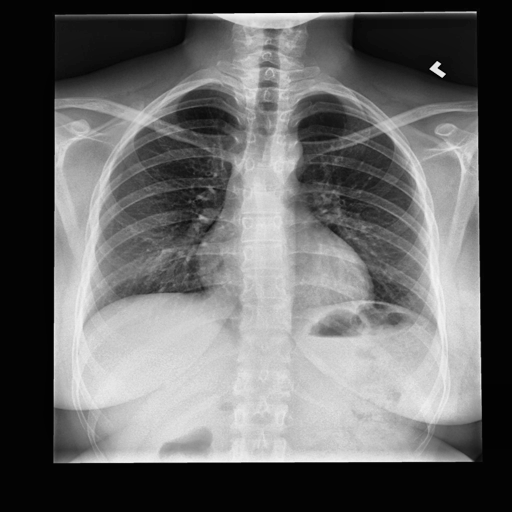
Finding: NORMAL